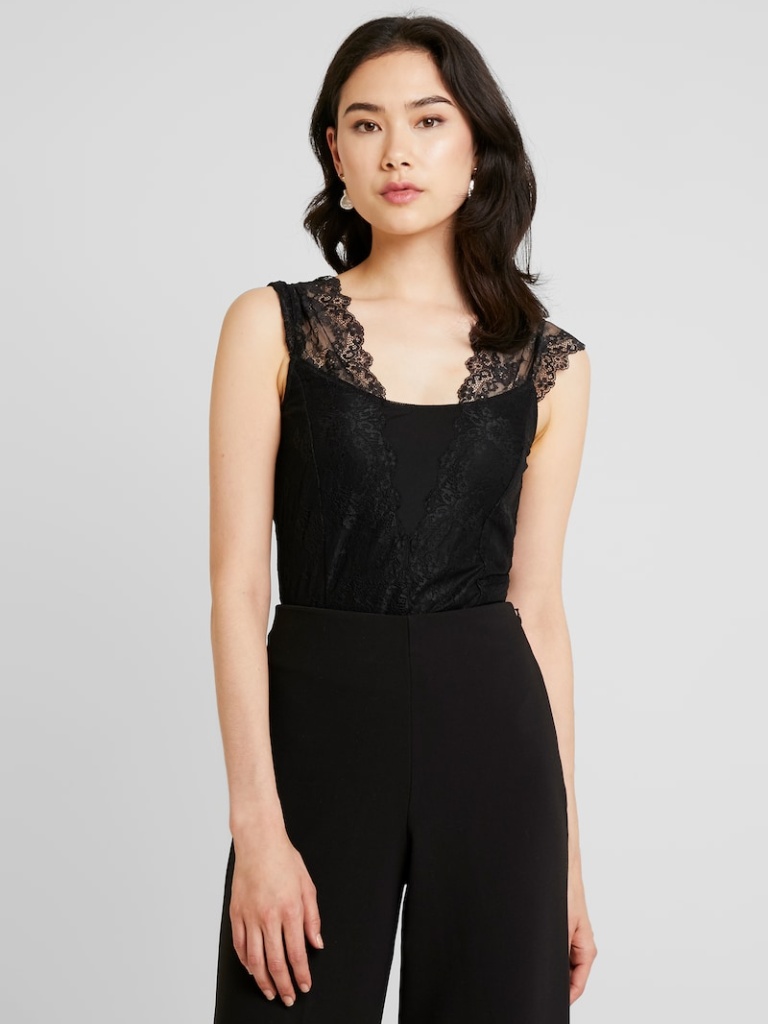
lace tight sleeveless hip length Fully Tucked in v-neck bodysuit